Question: I want to add Transition animation from ViewController1 to ViewController2. Following picture showing BaseTabBarController and TableViewController. BaseTabBarController has its over .h and .m files named (BaseTabBarController); If i will add any view in base tab bar then it will be added in TableViewController. I am pushing a third ViewController from TableViewController. So in below code, should be TableViewController but it contains BaseTabBarViewController. I can't able to get any idea what's going on here? Please suggest any solution so that i can move forward. I will be thankful to all of you.

'''
-(void)animateTransition:(id<UIViewControllerContextTransitioning>)transitionContext
{
UIViewController <ZoomTransitionProtocol> * fromVC = (id)[transitionContext viewControllerForKey:UITransitionContextFromViewControllerKey];
UIViewController <ZoomTransitionProtocol> *toVC = (id)[transitionContext viewControllerForKey:UITransitionContextToViewControllerKey];
UIView * containerView = [transitionContext containerView];
UIView * fromView = [fromVC view];
UIView * toView = [toVC view];
[containerView addSubview:toView];
UIView * zoomFromView = [fromVC viewForZoomTransition];
UIView * zoomToView = [toVC viewForZoomTransition];
//Code is continuing...
}
'''
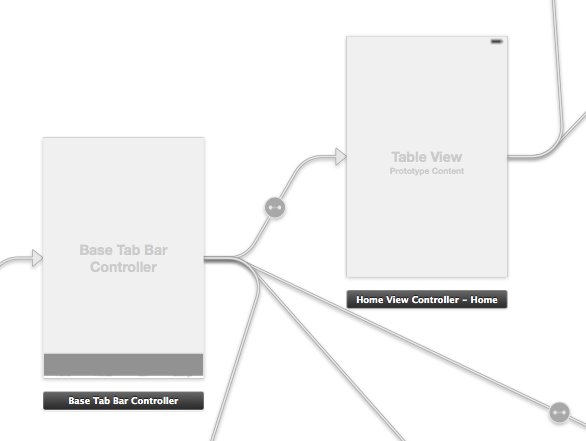
Answer: I have figured out the issue and its resolved and working perfectly.
Look into following screenshot:

You will notice that, firstly, is places and then ViewController; Afterwards, a will come; TabBarController's first item is TableViewController;
When we push any view controller from any of the tabBar item, it will push because we have root navigation controller; So no need to add separate navigation controllers for each and every tab.
But will return BaseTabBar classes. So for resolve the issue, i just added a new for tabBar item. Now it will return correct .
Following is the correct screenshot: